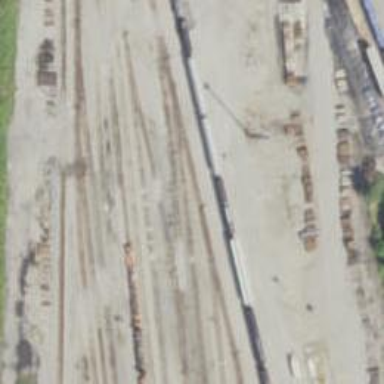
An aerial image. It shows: Railway yard.